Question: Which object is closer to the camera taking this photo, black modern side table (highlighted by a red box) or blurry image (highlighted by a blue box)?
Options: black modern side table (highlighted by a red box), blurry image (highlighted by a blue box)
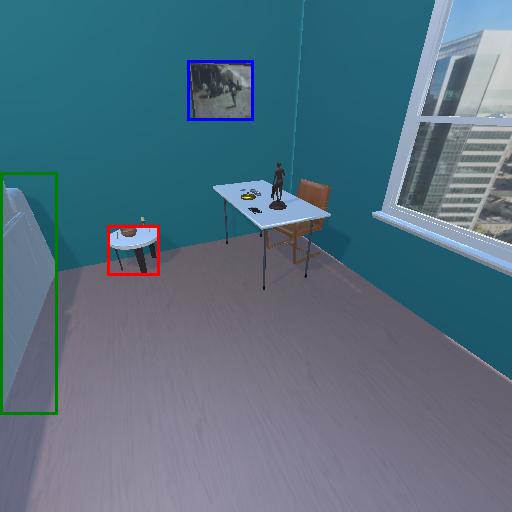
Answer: black modern side table (highlighted by a red box)